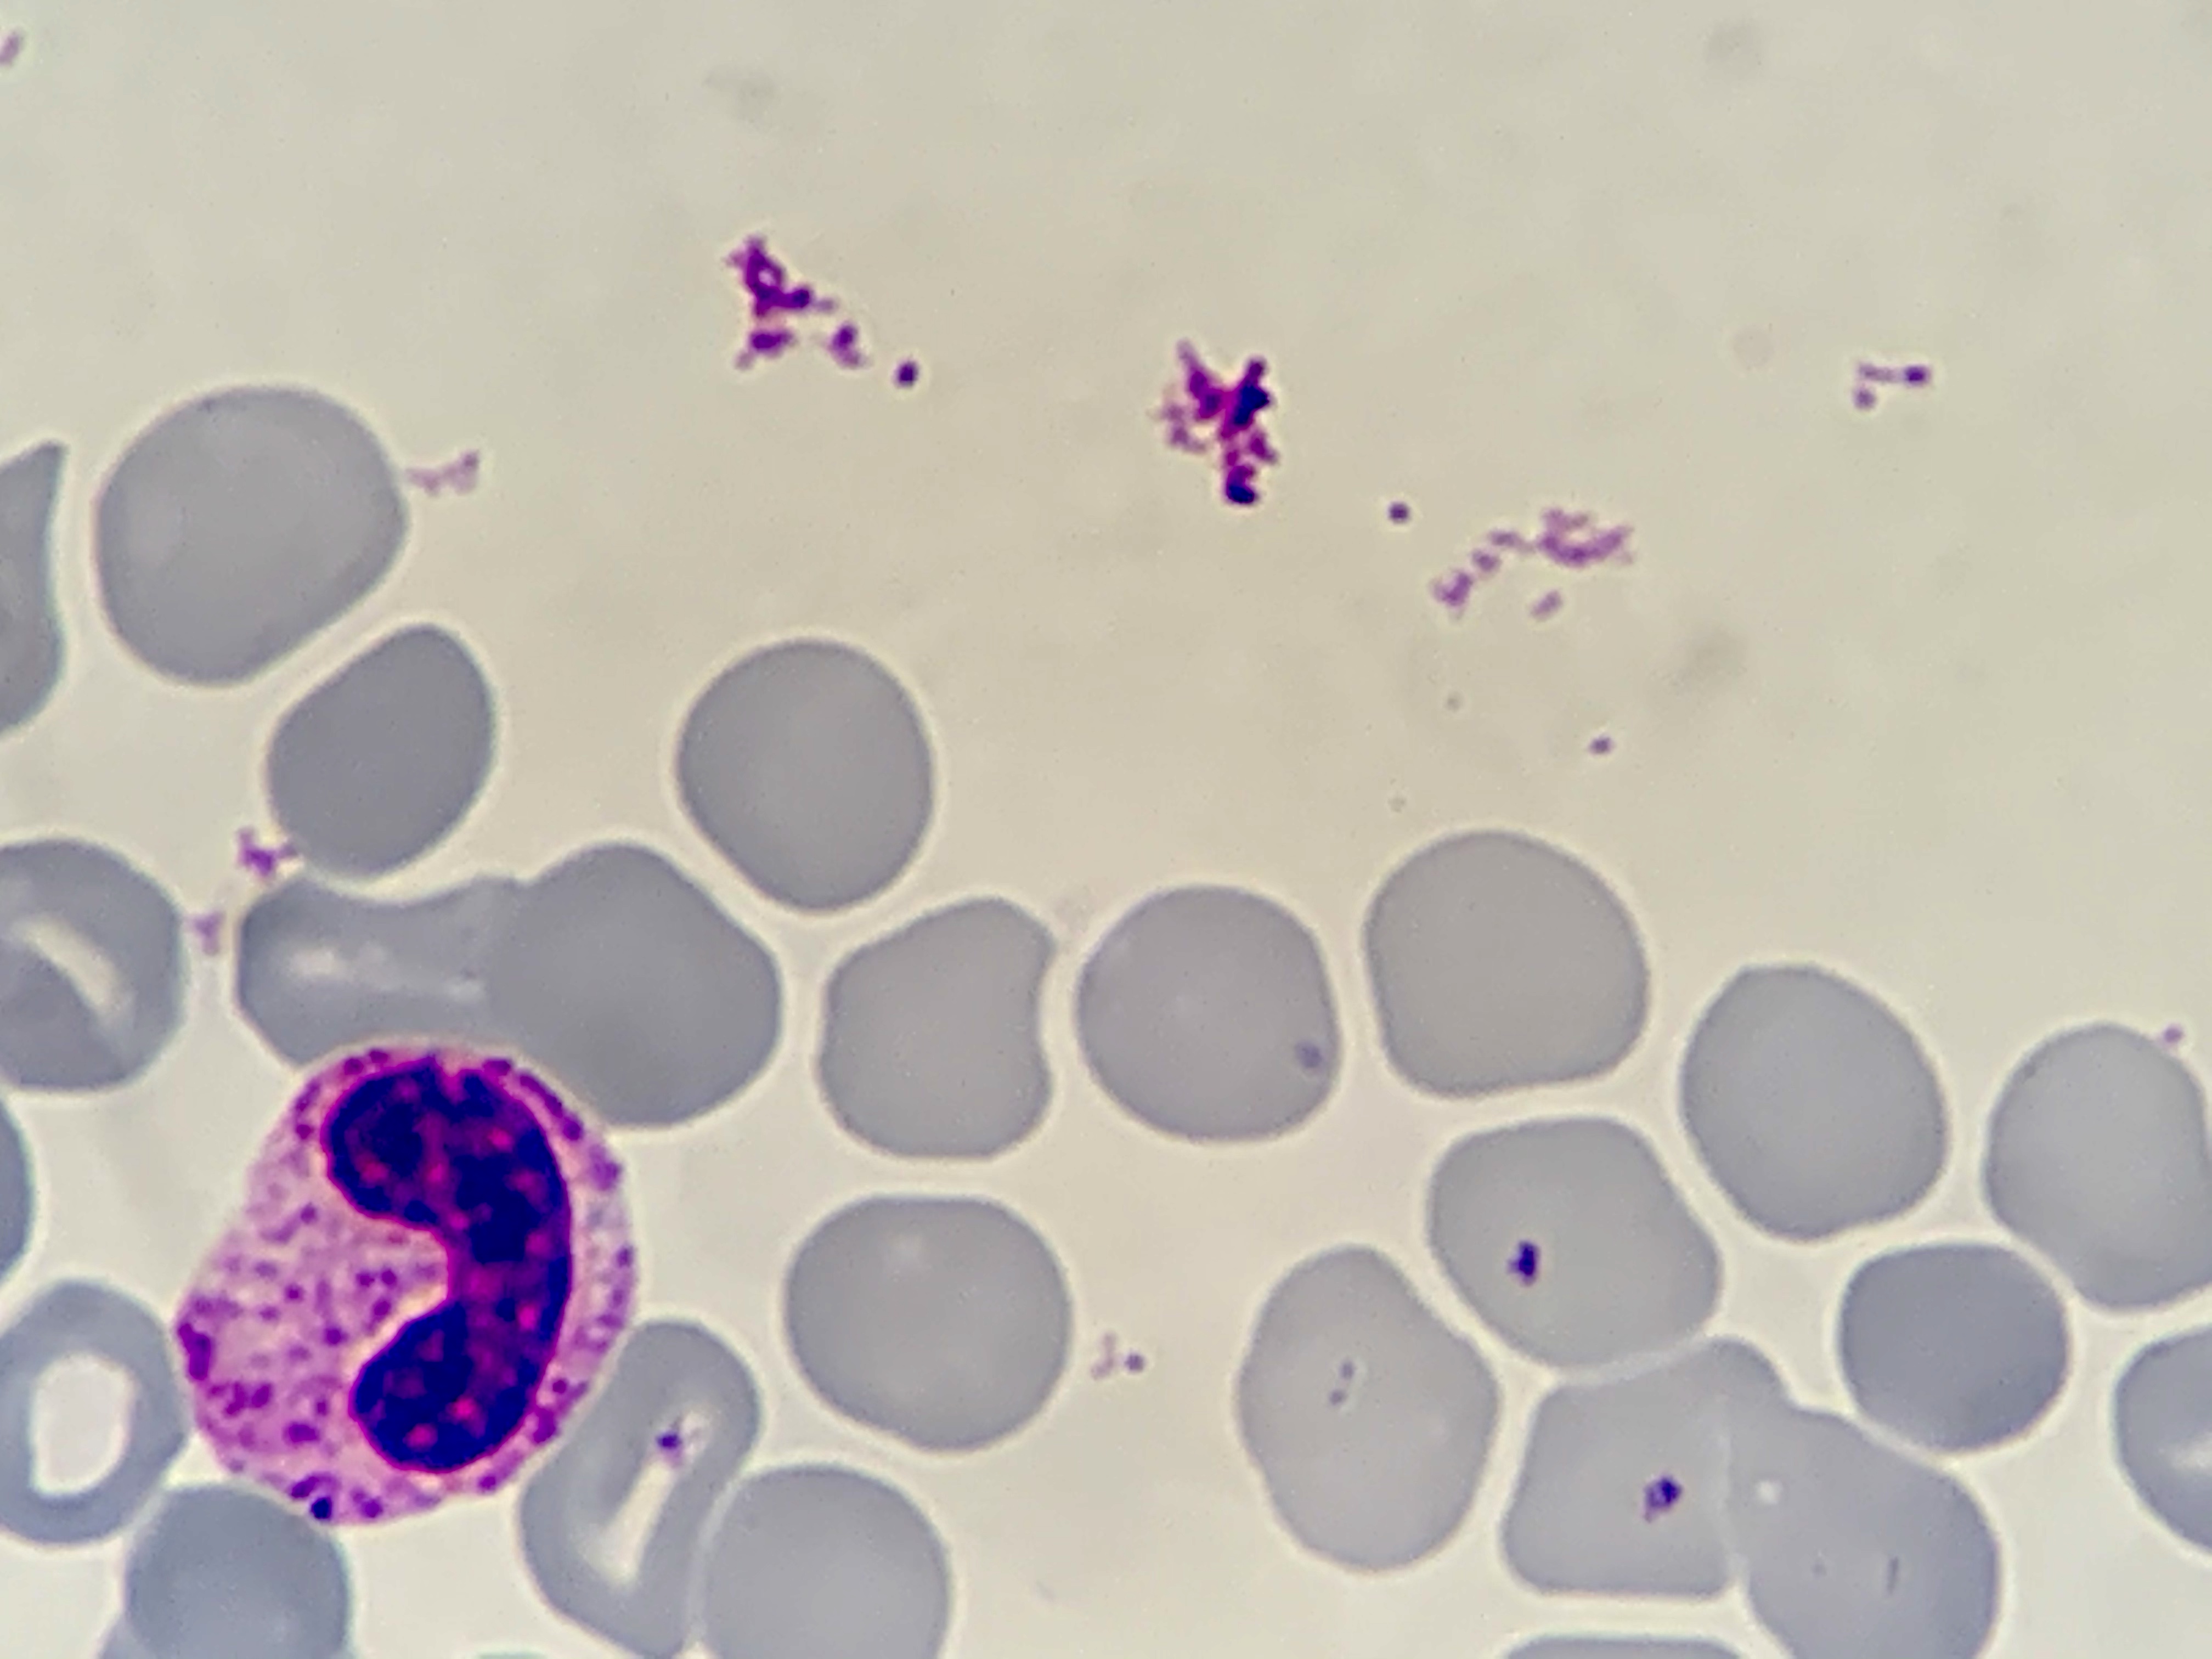
Cell type: BAND CELLS